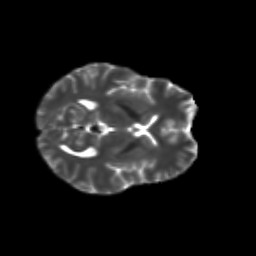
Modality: T2w
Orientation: axial
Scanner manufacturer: siemens
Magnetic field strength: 3 T
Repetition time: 9.2 s
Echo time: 0.084 s